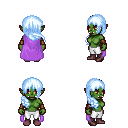
a pixel art fantasy rpg character, female body template, orc, green skin, lavender cape, white pants, white cyan right-swept hairstyle, cloth bracers, maroon shoes, four views (front, back, left, right), 2x2 character sprite sheet, small pixel art, hard edges, no anti-aliasing